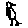
Label: bird